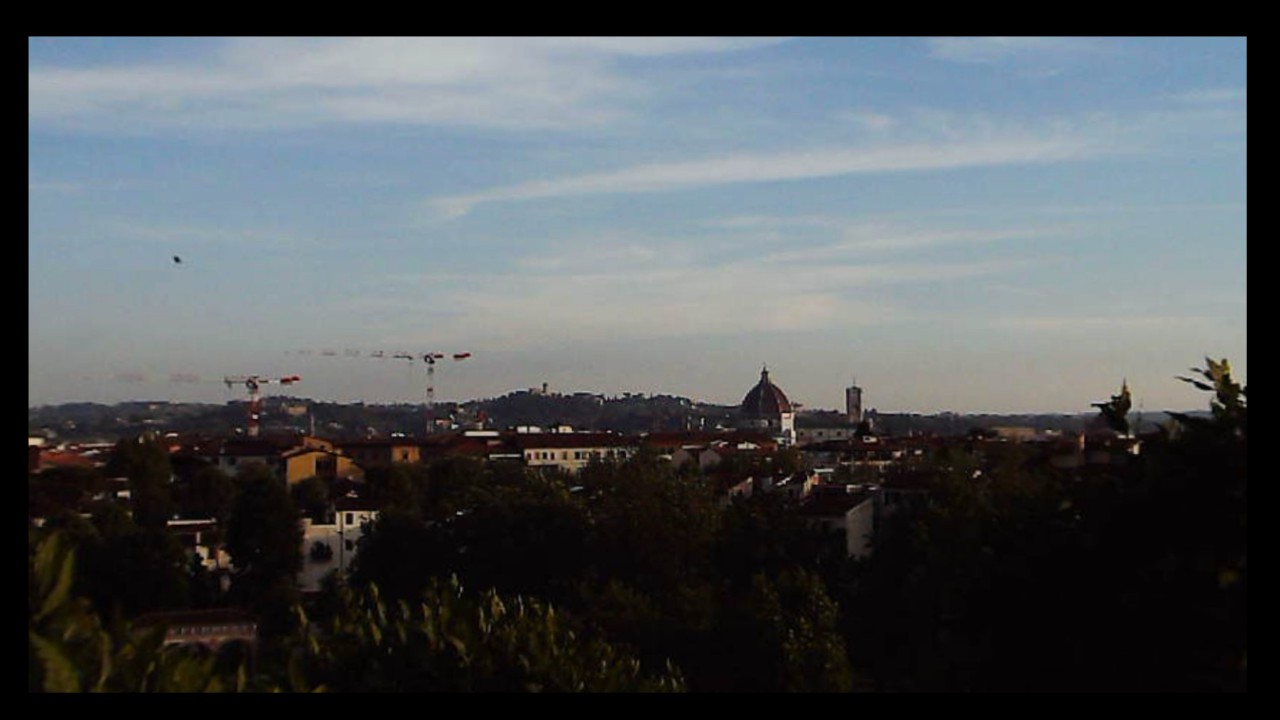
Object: Betafpv air75